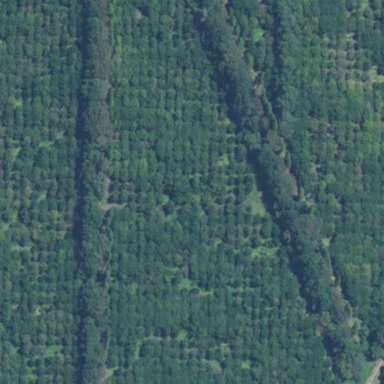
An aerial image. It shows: Orchard filled with macadamia trees.